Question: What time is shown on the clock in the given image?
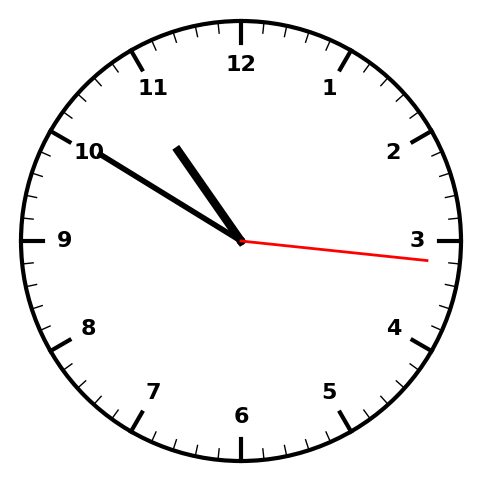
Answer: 10:50:16